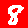
Digit: 8